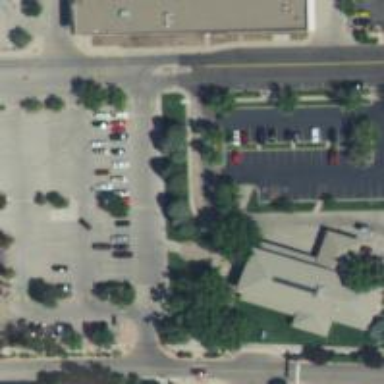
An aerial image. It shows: Parking space is available.